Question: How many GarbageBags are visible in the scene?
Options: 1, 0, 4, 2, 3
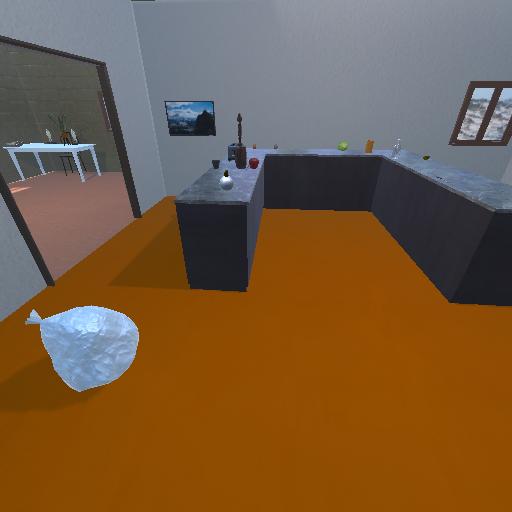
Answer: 1